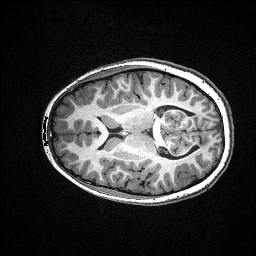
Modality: T1w
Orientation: axial
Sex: male
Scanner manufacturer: siemens
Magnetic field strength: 3 T
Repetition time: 2.3 s
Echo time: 0.00336 s